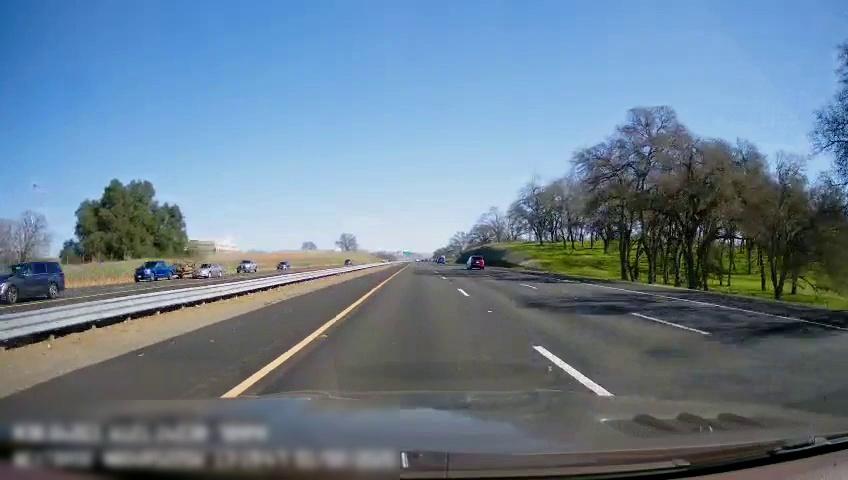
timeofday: Day
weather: Sunny
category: Drivable Space
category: Drivable Space
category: Vehicles | Truck
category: Vehicles | Van
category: Vehicles | Car
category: Vehicles | SUV
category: Vehicles | Truck
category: Vehicles | SUV
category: Vehicles | Car
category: Lanes | Opposite Lane
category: Lanes | Current Lane
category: Lanes | Current Lane
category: Lanes | Alternate Lane
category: Lanes | Alternate Lane